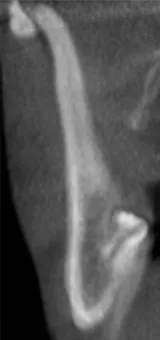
Preoperative Cone Beam Computed Tomography scan. (A) Coronal image showing close approximation of the right coronoid process to the medial surface of the zygomatic bone.
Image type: radiology (ct)